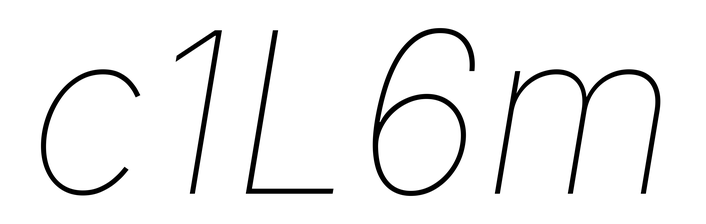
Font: Inter-Italic_Thin_Italic